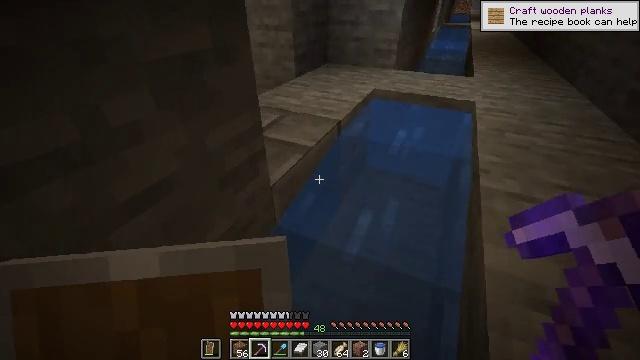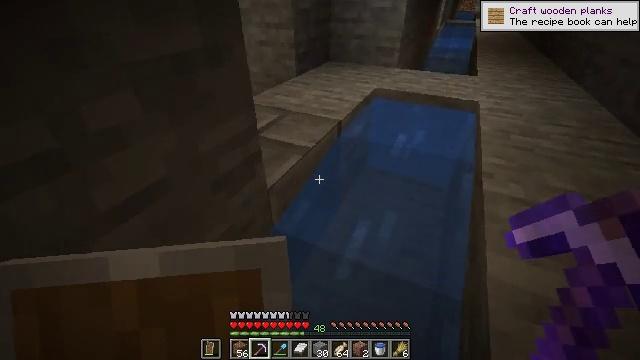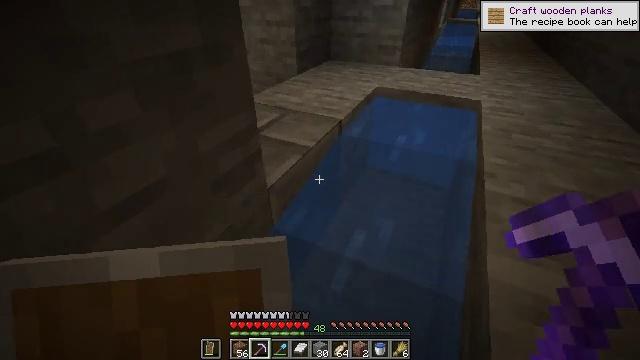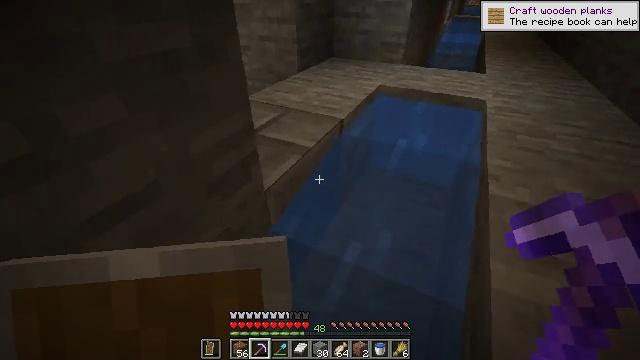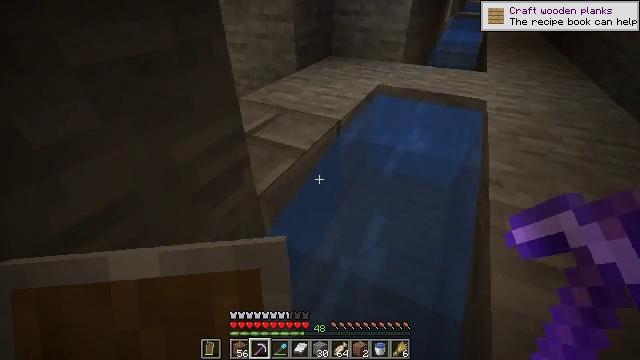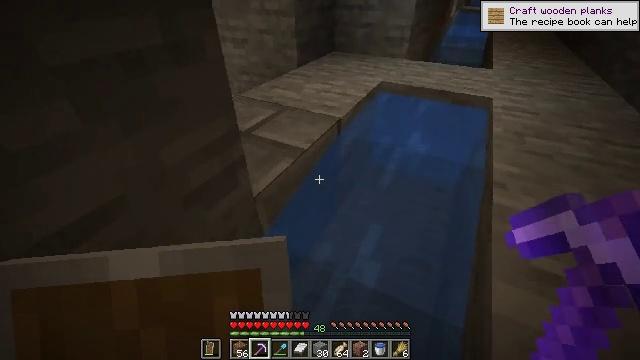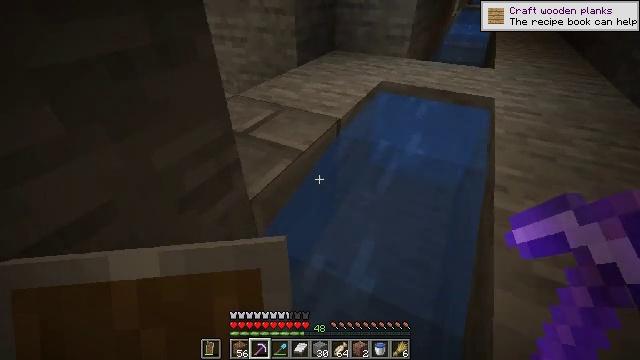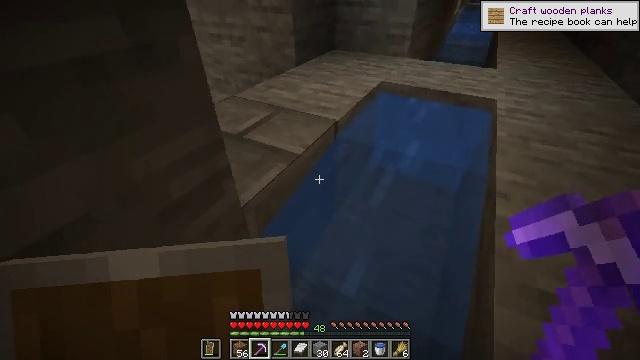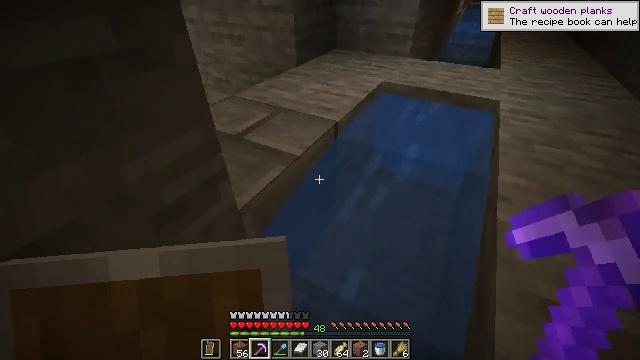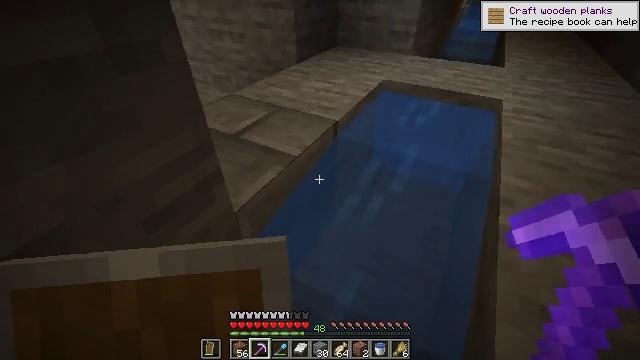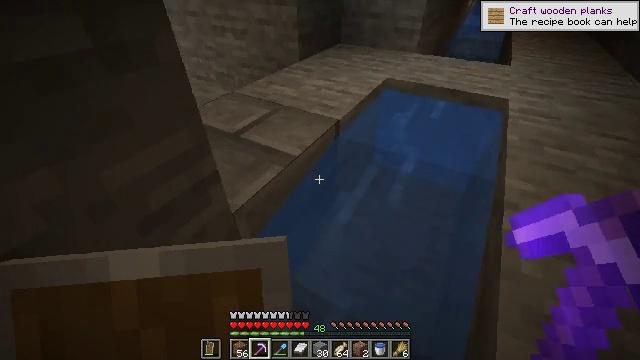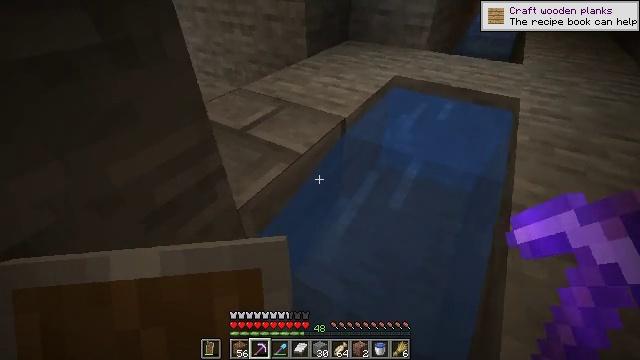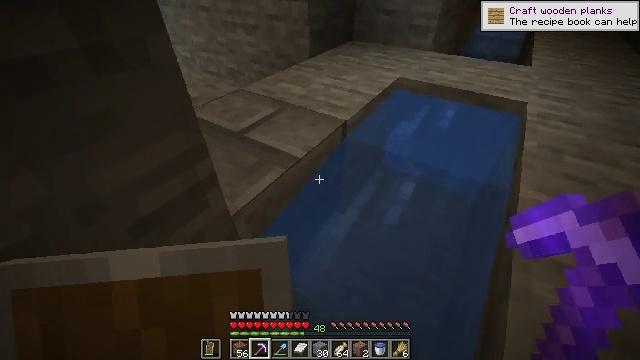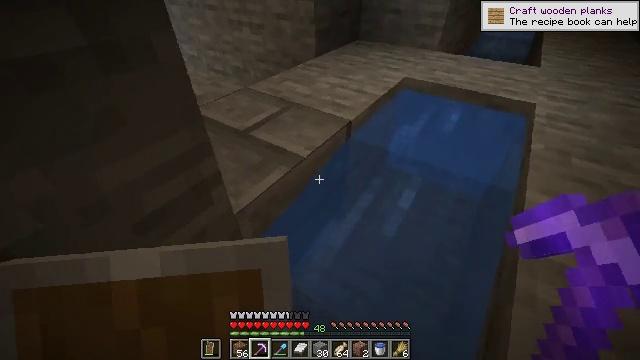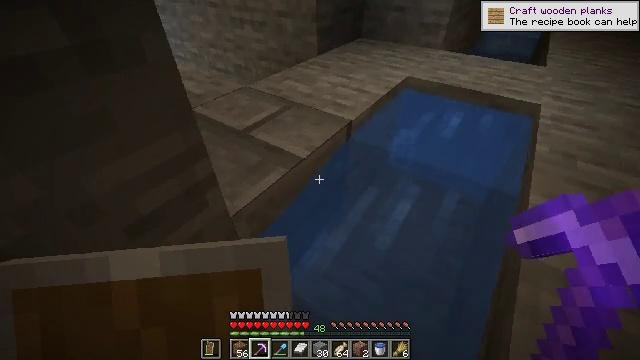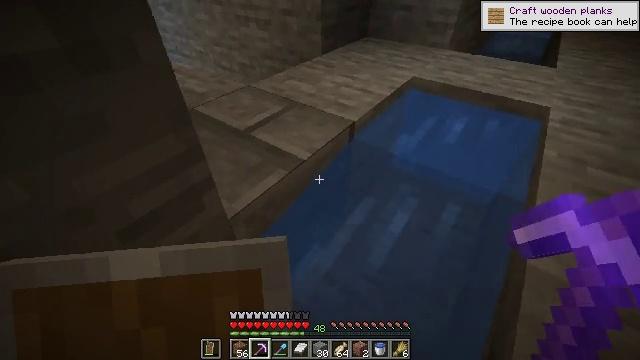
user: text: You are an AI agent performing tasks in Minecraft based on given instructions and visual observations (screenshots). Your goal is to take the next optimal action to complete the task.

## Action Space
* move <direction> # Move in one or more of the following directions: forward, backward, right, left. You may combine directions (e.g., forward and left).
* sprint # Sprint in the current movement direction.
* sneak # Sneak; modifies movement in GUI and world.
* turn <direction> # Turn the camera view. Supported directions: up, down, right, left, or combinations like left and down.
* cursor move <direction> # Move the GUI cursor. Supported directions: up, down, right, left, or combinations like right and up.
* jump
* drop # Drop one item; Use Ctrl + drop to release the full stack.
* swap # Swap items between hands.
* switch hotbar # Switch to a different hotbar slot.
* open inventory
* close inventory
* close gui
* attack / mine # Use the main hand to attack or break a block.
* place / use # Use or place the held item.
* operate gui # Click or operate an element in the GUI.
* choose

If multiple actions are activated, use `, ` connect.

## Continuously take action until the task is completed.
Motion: motion action
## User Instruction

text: Harvest packed ice from cold regions.
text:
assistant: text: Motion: move forward and move right, jump
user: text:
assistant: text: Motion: move forward and move right, jump
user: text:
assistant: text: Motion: move forward and move right, jump
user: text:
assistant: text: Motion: move forward and move right, jump
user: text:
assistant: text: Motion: move forward and move right, jump
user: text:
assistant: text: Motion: move forward and move right, jump
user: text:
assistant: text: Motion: move forward and move right, jump
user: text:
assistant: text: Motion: move forward and move right, jump
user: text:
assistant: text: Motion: move forward and move right, jump
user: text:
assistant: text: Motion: move forward and move right, jump
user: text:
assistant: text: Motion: move forward and move right, turn left, jump
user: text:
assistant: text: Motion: move forward and move right, turn left, jump
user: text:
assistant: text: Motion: move forward and move right, turn left, jump
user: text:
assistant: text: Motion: move forward and move right, jump
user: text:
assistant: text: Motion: move forward and move right, turn left, jump
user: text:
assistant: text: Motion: move forward and move right, jump
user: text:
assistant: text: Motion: move forward and move right, jump
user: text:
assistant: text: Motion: move forward and move right, turn left, jump
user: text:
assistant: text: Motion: move forward and move right, jump
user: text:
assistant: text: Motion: move forward and move right, jump
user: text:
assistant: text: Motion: move forward and move right, turn down, jump
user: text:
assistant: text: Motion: move forward and move right, turn left and down, jump
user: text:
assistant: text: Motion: move forward and move right, turn left and down, jump
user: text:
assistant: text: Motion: move forward and move right, turn left and down, jump
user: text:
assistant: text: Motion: move forward and move right, turn left and down, jump
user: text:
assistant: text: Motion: move forward and move right, turn left and down, jump
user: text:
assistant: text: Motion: move forward and move right, turn left and down, jump
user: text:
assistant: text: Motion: move forward and move right, turn left and down, jump
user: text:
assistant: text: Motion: move forward and move right, turn left, jump
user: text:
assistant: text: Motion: move forward and move right, turn left, jump